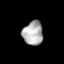
Tissue: lung
Cell type: Epithelial cells
Senescence score: 0.2312
Nuclear area (px): 475
Mean DAPI intensity: 174.907